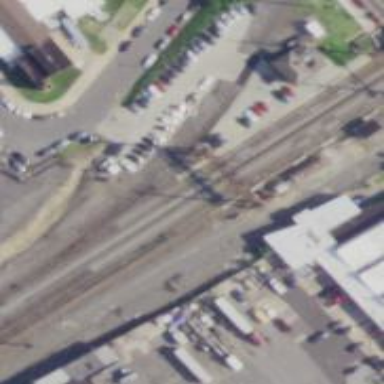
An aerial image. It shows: Railway track with contact lines for electrification.